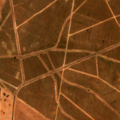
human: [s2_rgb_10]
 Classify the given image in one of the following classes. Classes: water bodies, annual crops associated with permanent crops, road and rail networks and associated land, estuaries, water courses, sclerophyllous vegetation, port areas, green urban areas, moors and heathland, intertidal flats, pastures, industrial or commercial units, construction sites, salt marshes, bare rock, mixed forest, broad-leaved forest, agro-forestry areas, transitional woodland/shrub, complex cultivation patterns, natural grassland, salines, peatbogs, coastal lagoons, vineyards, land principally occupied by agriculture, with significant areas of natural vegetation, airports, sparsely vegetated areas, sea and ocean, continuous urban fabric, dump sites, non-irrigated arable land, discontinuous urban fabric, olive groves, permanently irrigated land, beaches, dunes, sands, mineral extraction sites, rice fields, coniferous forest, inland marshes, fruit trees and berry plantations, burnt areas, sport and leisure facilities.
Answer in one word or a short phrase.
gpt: olive groves, agro-forestry areas, transitional woodland/shrub